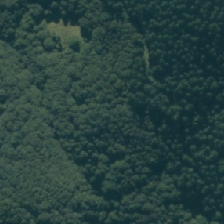
Land cover: grose_broom